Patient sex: M
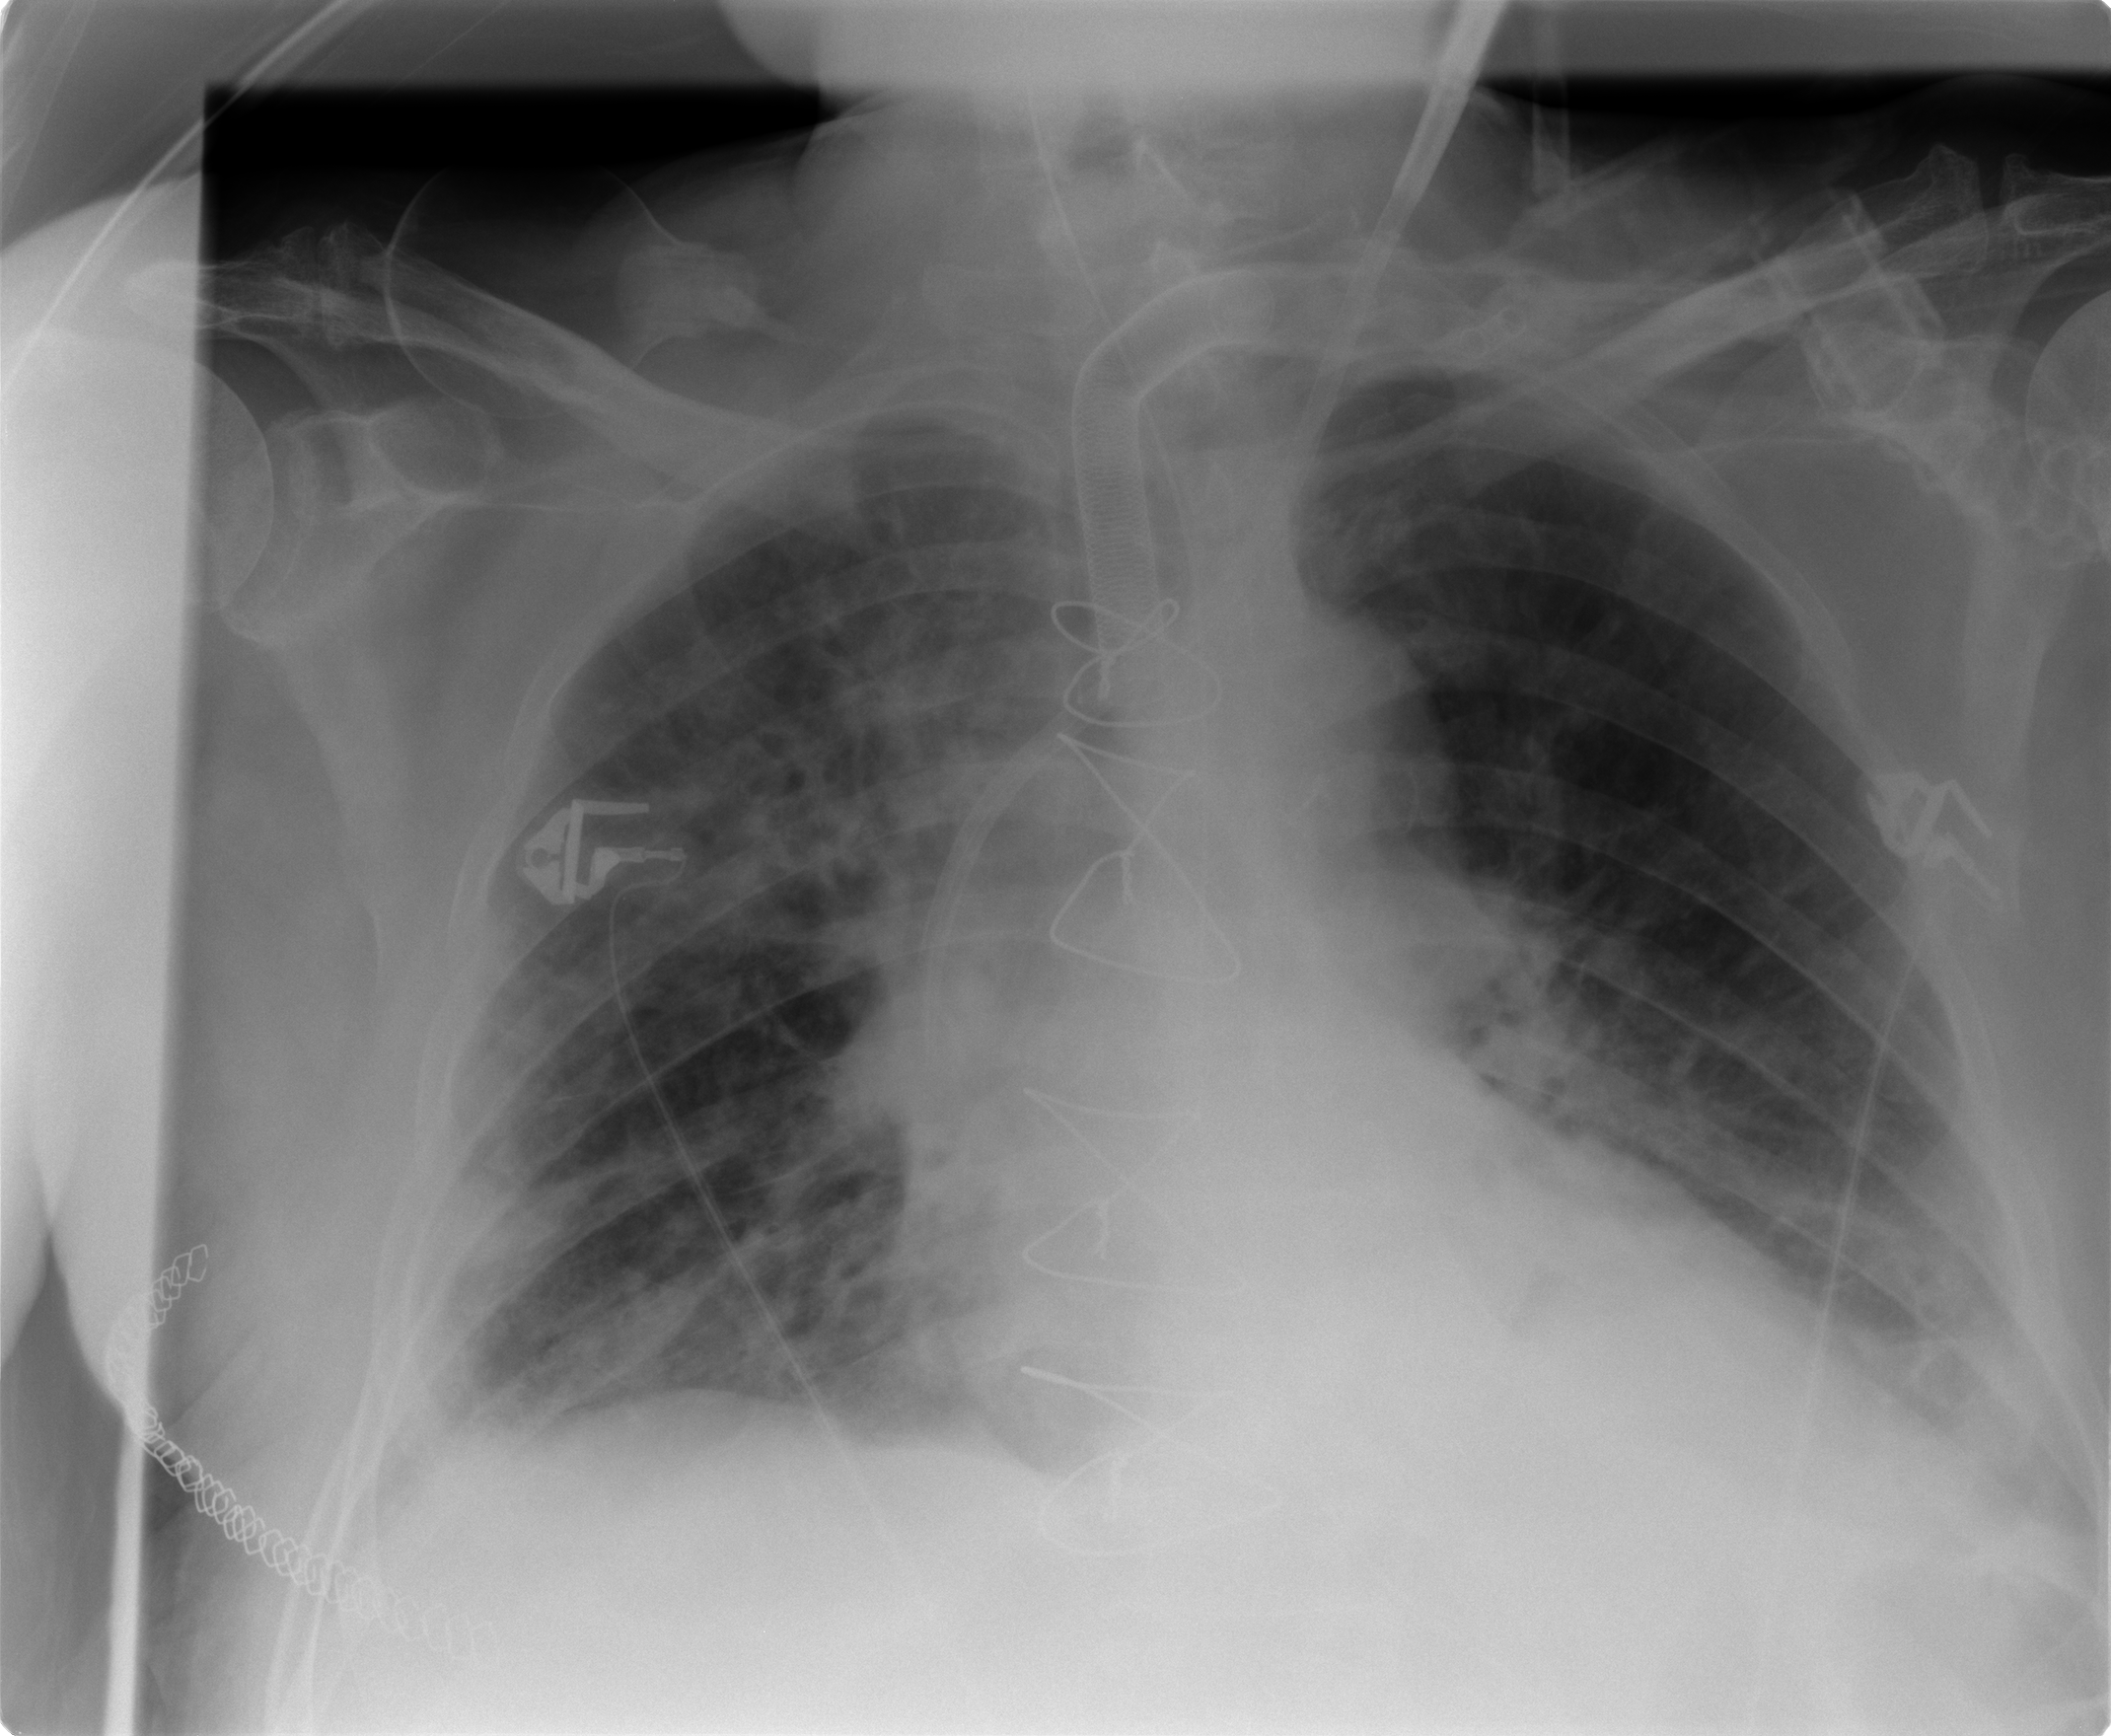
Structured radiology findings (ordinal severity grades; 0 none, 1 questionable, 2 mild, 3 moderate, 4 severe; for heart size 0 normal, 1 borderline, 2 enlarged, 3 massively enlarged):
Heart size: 2
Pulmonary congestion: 2
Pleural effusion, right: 2
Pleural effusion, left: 2
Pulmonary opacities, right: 3
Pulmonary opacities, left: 2
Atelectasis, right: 2
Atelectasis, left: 2